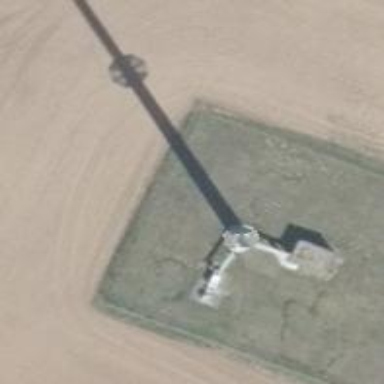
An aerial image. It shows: Communication tower.